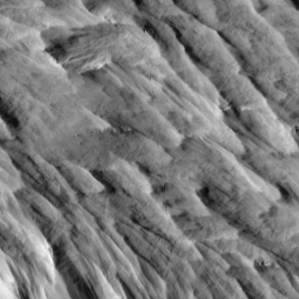
Label: non_frost